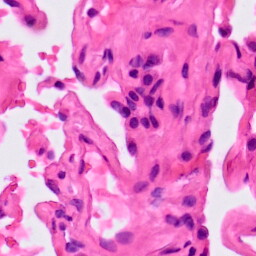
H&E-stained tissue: Lung